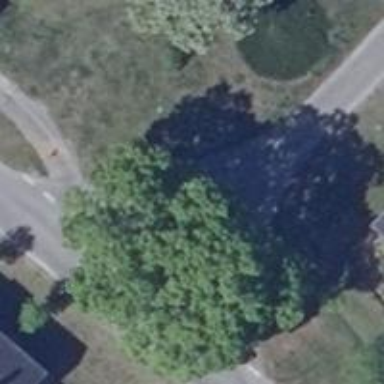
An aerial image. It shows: Single tag "natural: tree."